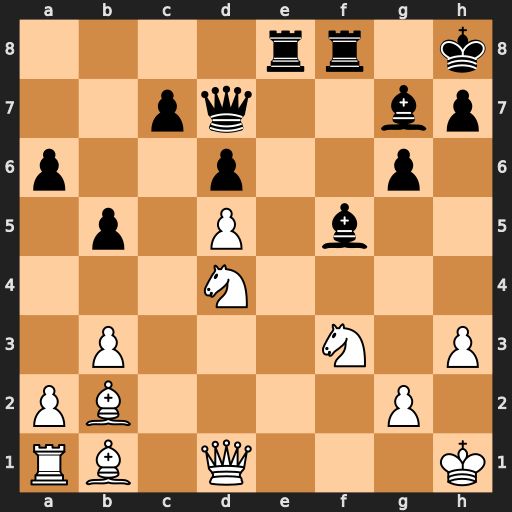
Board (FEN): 4rr1k/2pq2bp/p2p2p1/1p1P1b2/3N4/1P3N1P/PB4P1/RB1Q3K
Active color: w
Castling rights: -
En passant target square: -
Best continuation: Bxf5 Rxf5 Nxf5